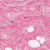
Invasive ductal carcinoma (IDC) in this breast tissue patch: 0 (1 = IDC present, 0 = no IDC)